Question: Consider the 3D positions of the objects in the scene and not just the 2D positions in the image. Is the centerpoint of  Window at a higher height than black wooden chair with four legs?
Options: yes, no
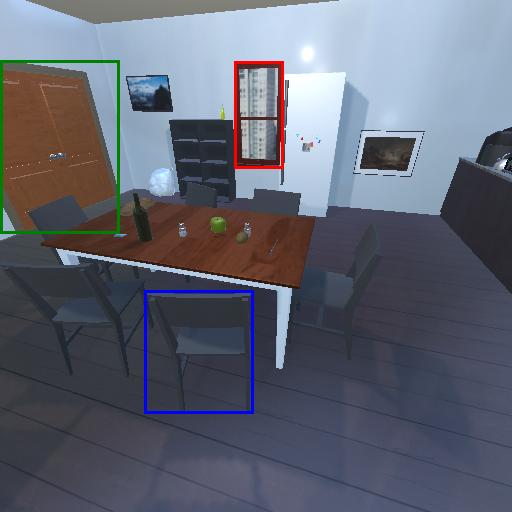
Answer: yes